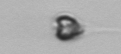
Label: Apedinella